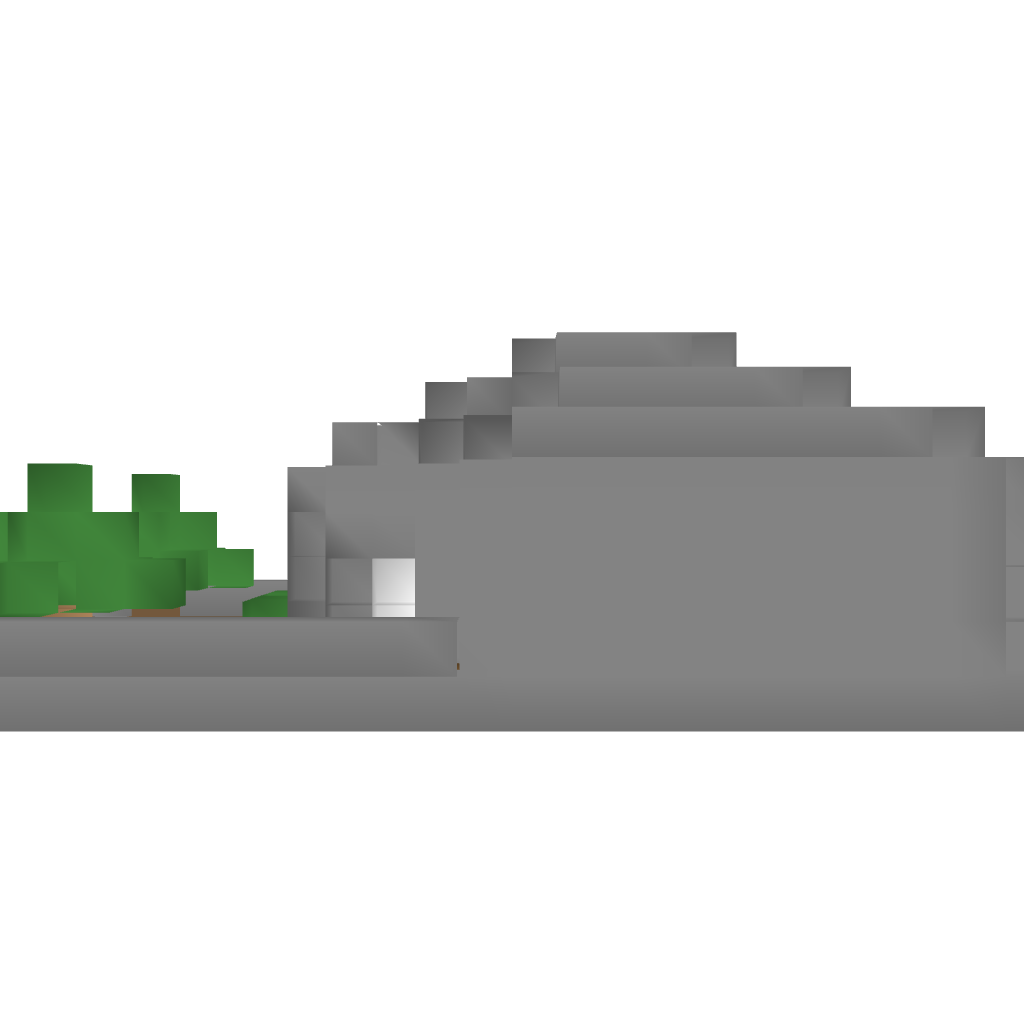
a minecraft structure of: mansion bad low quality